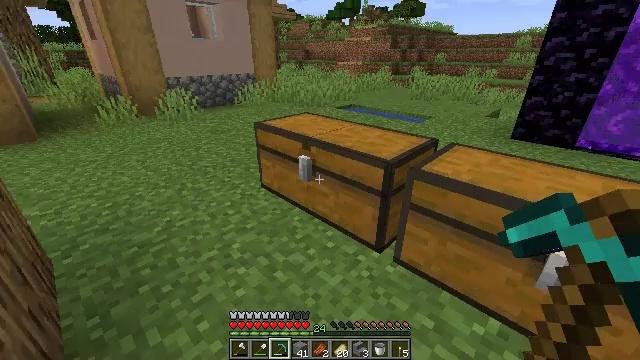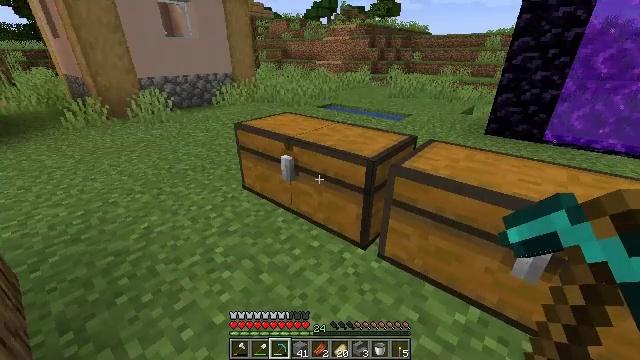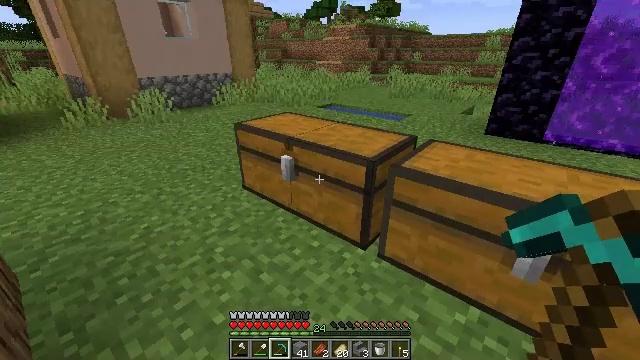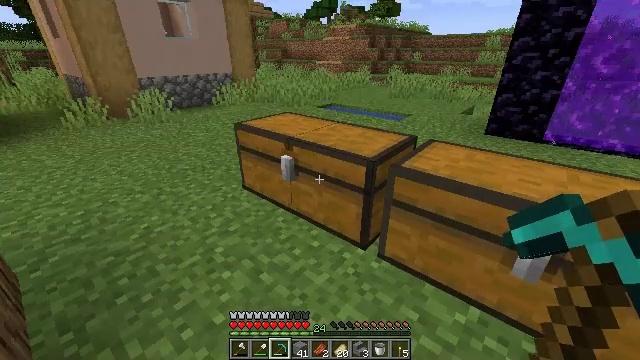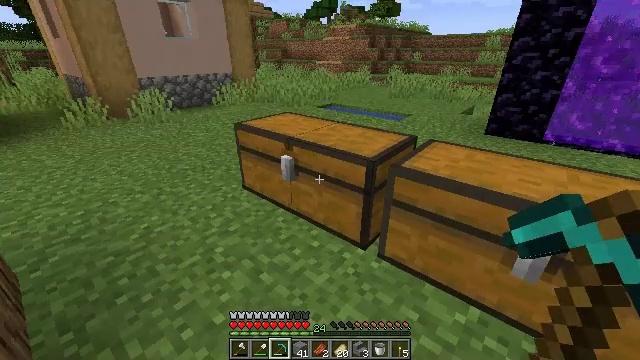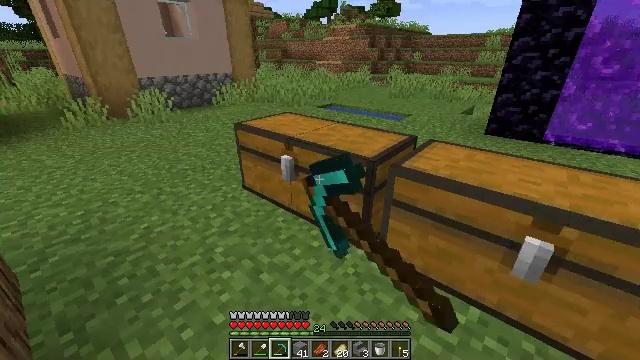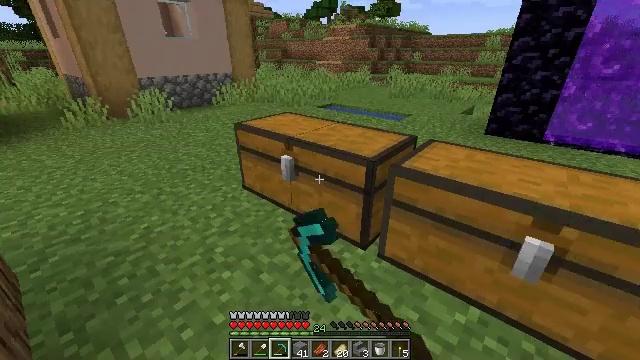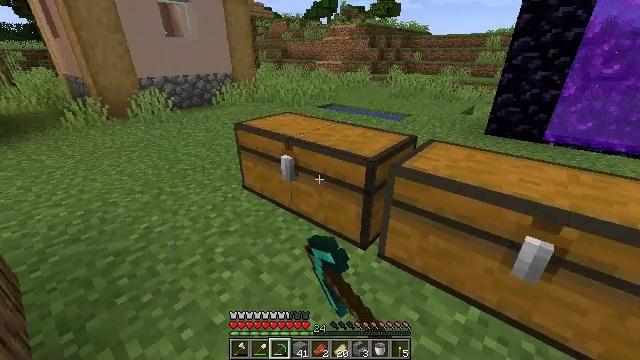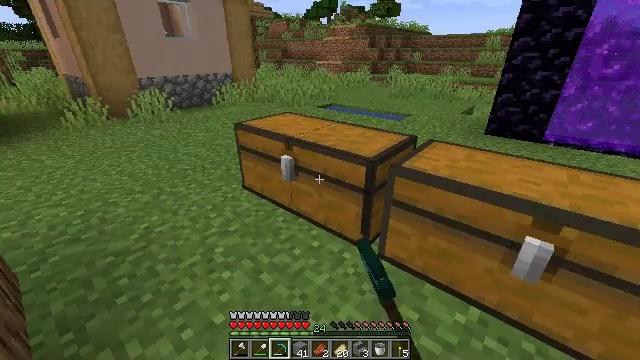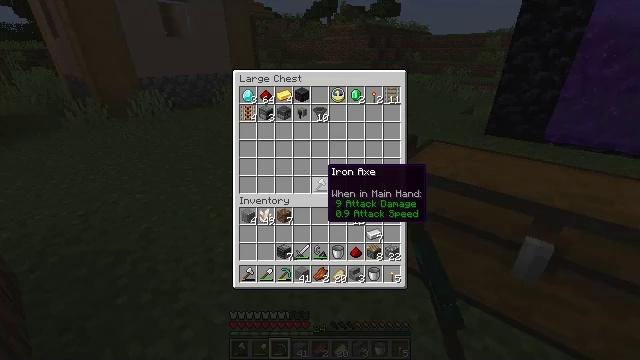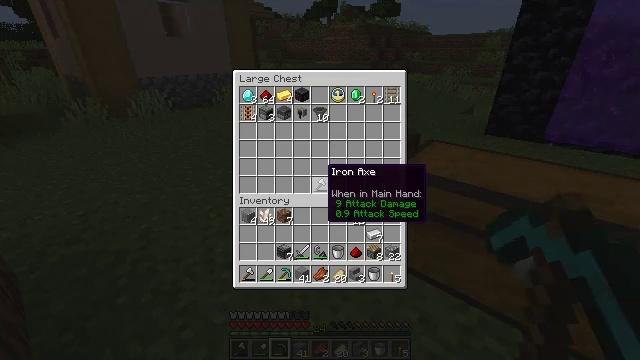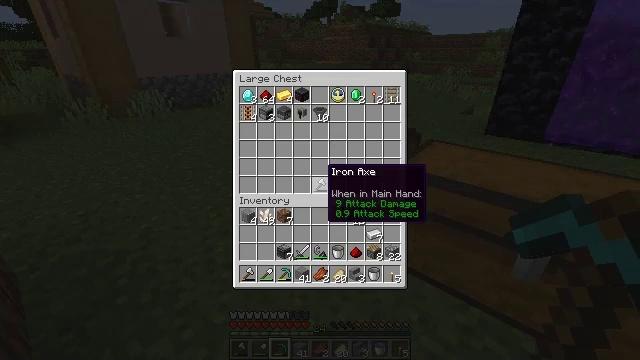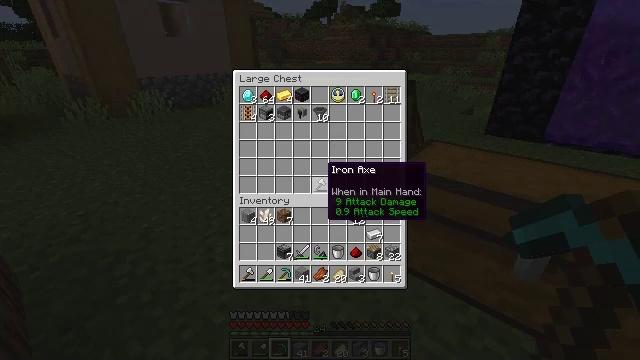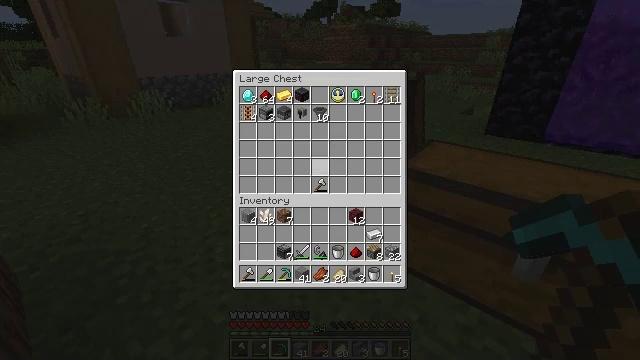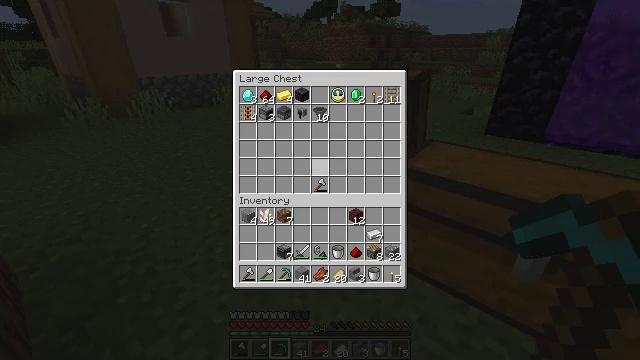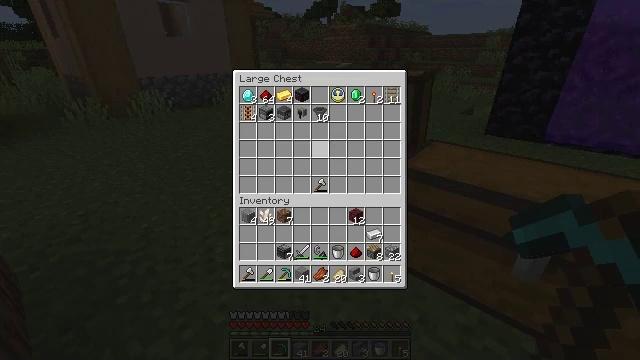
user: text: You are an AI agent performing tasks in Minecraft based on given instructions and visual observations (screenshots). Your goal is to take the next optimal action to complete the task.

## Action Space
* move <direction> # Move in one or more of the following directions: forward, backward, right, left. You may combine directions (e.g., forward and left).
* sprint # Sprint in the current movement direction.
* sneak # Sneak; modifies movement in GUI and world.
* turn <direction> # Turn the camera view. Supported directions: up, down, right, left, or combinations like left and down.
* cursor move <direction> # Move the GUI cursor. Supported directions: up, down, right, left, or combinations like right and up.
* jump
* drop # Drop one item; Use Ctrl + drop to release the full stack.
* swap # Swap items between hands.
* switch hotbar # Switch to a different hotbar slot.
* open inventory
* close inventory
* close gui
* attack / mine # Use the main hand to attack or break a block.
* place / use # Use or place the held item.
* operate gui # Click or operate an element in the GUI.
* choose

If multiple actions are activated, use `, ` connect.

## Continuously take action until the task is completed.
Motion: motion action
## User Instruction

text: Use the crafting table to create an observer.
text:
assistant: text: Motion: turn right
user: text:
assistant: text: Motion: no_op
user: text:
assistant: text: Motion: no_op
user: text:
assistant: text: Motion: use / place
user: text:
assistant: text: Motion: use / place
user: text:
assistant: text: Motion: use / place
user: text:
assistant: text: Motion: no_op
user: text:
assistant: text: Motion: no_op
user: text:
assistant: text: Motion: no_op
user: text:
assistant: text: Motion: no_op
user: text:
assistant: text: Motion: no_op
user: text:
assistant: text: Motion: no_op
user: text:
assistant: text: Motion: no_op
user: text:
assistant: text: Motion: turn up
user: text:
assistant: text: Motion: turn up
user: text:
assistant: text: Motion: turn left and up
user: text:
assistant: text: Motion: turn left and up
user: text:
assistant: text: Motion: no_op
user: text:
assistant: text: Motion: no_op
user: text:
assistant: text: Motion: no_op
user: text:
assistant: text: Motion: turn left
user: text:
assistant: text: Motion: no_op
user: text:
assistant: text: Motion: no_op
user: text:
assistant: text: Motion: no_op
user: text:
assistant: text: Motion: no_op
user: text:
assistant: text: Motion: no_op
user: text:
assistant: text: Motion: no_op
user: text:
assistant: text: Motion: no_op
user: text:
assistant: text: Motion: no_op
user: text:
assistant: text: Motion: no_op